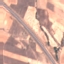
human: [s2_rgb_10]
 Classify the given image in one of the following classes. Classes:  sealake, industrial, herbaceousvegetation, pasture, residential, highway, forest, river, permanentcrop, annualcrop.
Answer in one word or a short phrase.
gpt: Highway